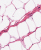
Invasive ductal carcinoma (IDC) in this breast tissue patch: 0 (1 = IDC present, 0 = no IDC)